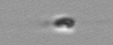
Label: flagellate_morphotype3